A spectrogram of one vibration snapshot from a rotating bearing is shown (time on one axis, frequency on the other). Diagnose the bearing from this image, choosing from: normal, inner_race, outer_race, ball.
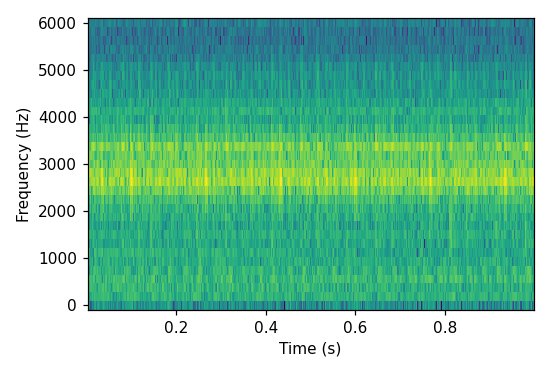
Answer: outer_race